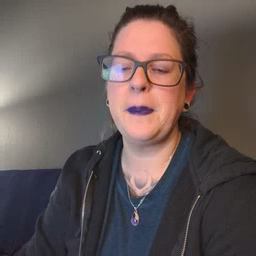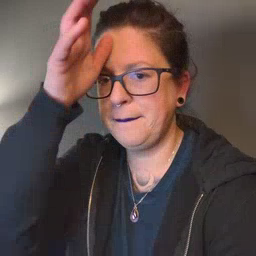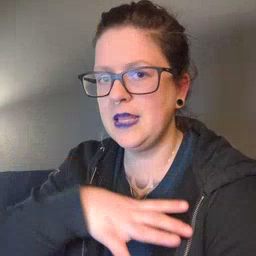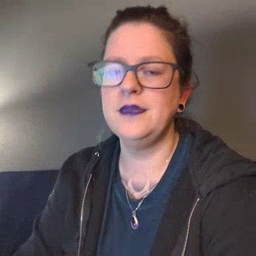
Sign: man